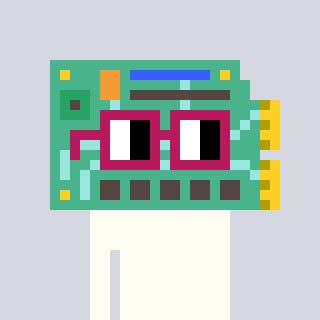
a pixel art character with square dark red glasses, a chipboard-shaped head and a peachy-colored body on a cool background